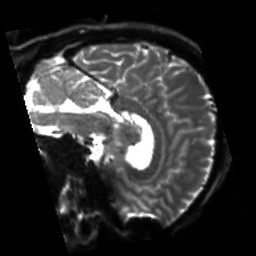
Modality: sbref
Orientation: sagittal
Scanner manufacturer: siemens
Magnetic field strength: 3 T
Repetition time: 4 s
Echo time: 0.0594 s